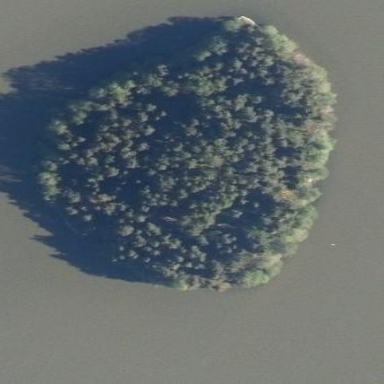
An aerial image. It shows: Island covered with woodland.